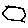
Label: hexagon